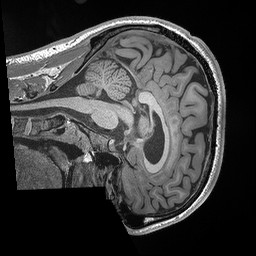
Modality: T1w
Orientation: sagittal
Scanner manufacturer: siemens
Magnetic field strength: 3 T
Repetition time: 2.3 s
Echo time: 0.00298 s